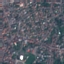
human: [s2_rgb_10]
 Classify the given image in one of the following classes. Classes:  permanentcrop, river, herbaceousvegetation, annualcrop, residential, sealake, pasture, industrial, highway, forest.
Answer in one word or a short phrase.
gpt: Residential